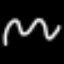
Label: squiggle